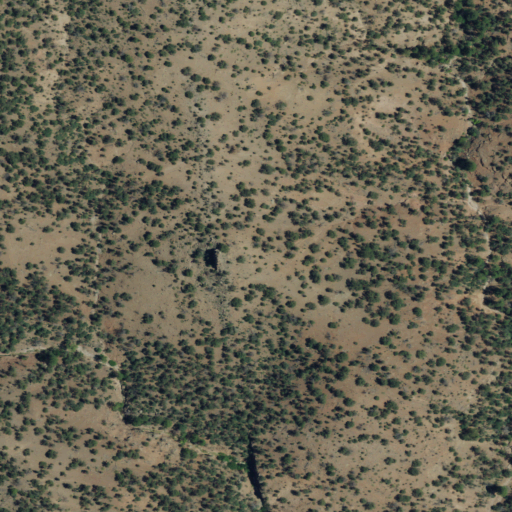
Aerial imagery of mountain in New Mexico named Chimney Rock containing evergreen forest and shrub